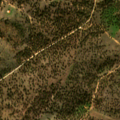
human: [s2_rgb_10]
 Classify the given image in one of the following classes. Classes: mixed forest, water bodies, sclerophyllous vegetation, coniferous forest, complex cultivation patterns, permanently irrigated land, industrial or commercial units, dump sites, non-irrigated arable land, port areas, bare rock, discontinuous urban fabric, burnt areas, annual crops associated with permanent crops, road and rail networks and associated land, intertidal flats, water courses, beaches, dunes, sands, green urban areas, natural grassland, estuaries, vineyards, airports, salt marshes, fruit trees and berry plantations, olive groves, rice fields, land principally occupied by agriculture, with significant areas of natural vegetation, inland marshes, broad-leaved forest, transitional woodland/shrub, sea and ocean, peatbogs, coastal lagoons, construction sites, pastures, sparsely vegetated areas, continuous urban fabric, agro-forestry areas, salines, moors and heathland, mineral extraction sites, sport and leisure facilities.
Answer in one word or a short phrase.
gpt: olive groves, land principally occupied by agriculture, with significant areas of natural vegetation, agro-forestry areas, broad-leaved forest